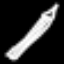
Label: pencil